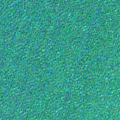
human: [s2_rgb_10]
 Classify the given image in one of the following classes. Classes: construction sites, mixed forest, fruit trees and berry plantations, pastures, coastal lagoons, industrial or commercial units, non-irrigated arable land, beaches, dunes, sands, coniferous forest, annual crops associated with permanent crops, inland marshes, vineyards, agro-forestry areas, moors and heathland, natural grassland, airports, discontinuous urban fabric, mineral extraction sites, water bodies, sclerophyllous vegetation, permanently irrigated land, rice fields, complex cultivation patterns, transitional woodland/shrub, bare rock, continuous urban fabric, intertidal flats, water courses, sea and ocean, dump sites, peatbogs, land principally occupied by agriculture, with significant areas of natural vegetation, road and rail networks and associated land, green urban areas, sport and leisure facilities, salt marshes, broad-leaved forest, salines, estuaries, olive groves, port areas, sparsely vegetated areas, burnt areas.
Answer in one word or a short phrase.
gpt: sea and ocean